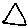
Label: triangle